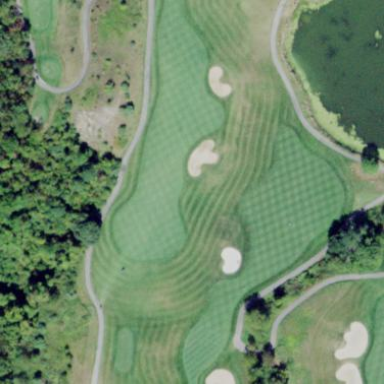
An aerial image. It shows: Area with grass used as rough in golf course.